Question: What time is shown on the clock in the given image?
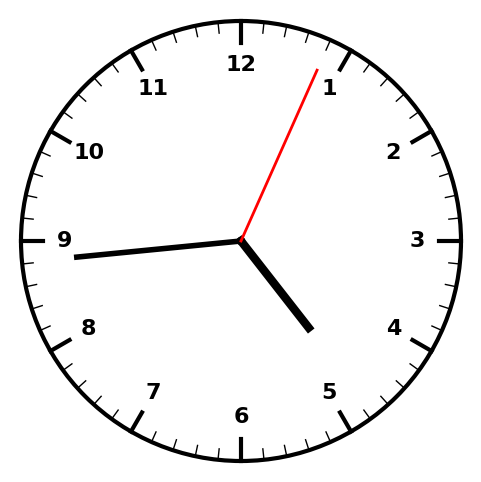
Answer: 04:44:04